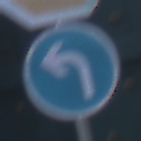
Verkehrszeichen: VorgeschriebeneFahrtrichtungLinks
Zusatzzeichen oben: Stop
Umgebung: Outdoor, Urban
Tageszeit: SunriseSunset
Wetter: Clear
Licht: Natural
Jahreszeit: NotSpecified
Kontrast: MediumContrast